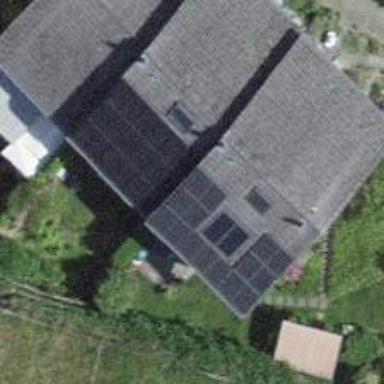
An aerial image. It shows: Solar power generator.